五年级 · 算术
（8 分）下面的分数中, 哪几个可以用同一个点表示？把分数和相应的点连起来。
$\frac{5}{20}$
$\frac{7}{8}$
$\frac{4}{16}$
$\frac{6}{8}$

$\frac{9}{18} \quad \frac{14}{16} \quad \frac{7}{14} \quad \frac{3}{4}
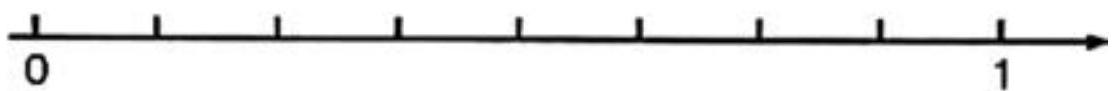
答案: 23.答案:

24. 答案: